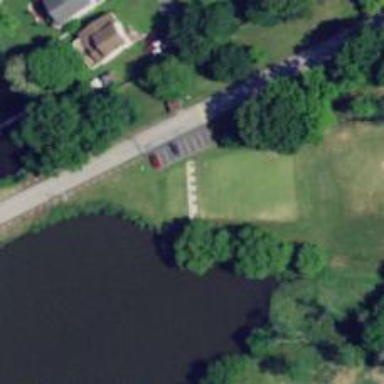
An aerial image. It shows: Golf course featuring driving range.